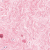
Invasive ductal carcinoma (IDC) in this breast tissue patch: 0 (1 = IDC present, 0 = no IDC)